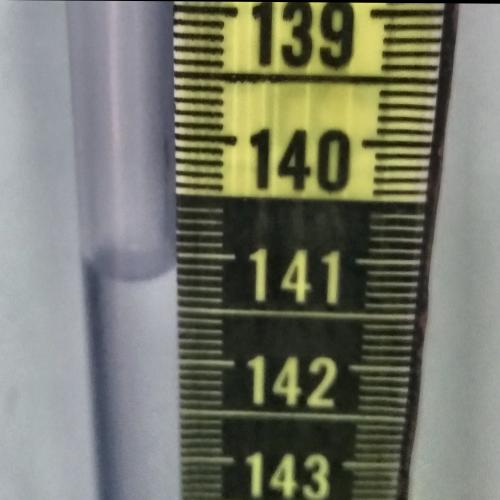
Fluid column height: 141.2 cm